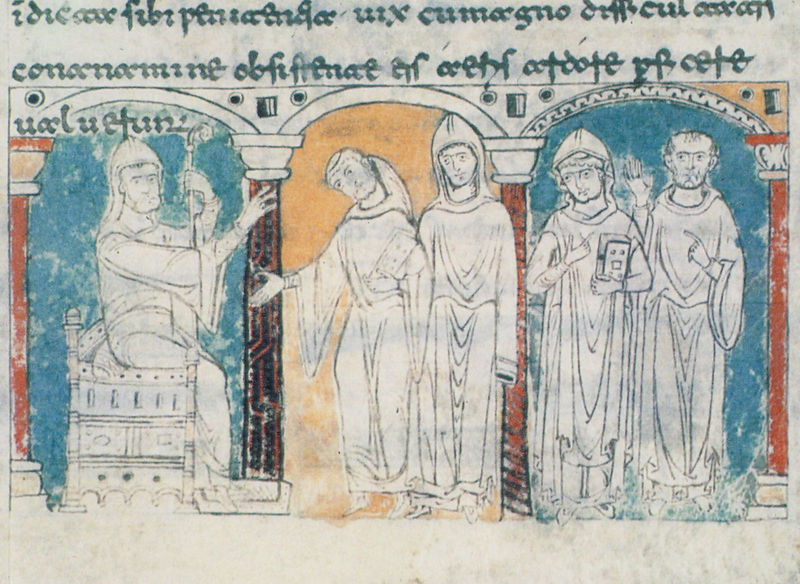
Titel: Chronicon Vulturnense
Institution: Vatikan, Biblioteca Apostolica Vaticana
Schlagwörter: blau, gelb, säulen, zeichnung, rot, malerei, hände, kirche, gewand, schrift, stab, bischof, könig, papst, thron, buch, buchstaben, ritter, mittelalter, segen, segnen, mönch, mönche, heilige, fresko, hirtenstab, gruß, blau gelb, latein, klerikier